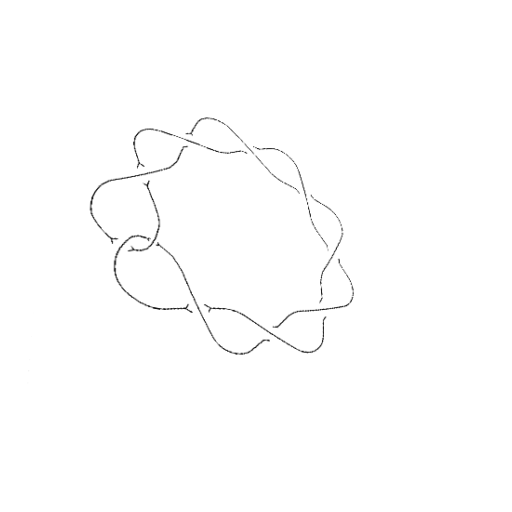
Crossing number: 10